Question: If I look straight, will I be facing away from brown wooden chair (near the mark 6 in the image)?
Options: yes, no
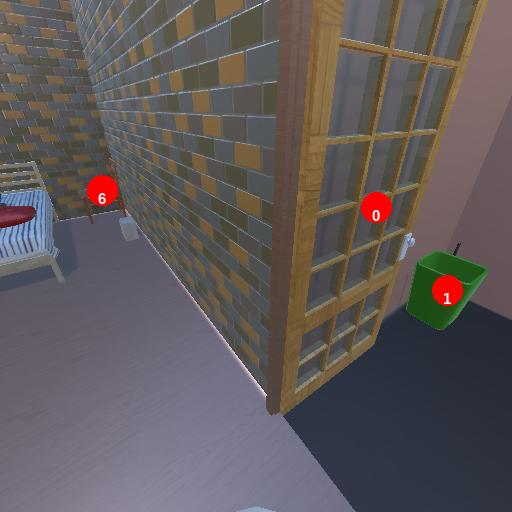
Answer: yes